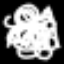
Label: squiggle